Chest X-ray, PA view. Patient: 67 years old, sex F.
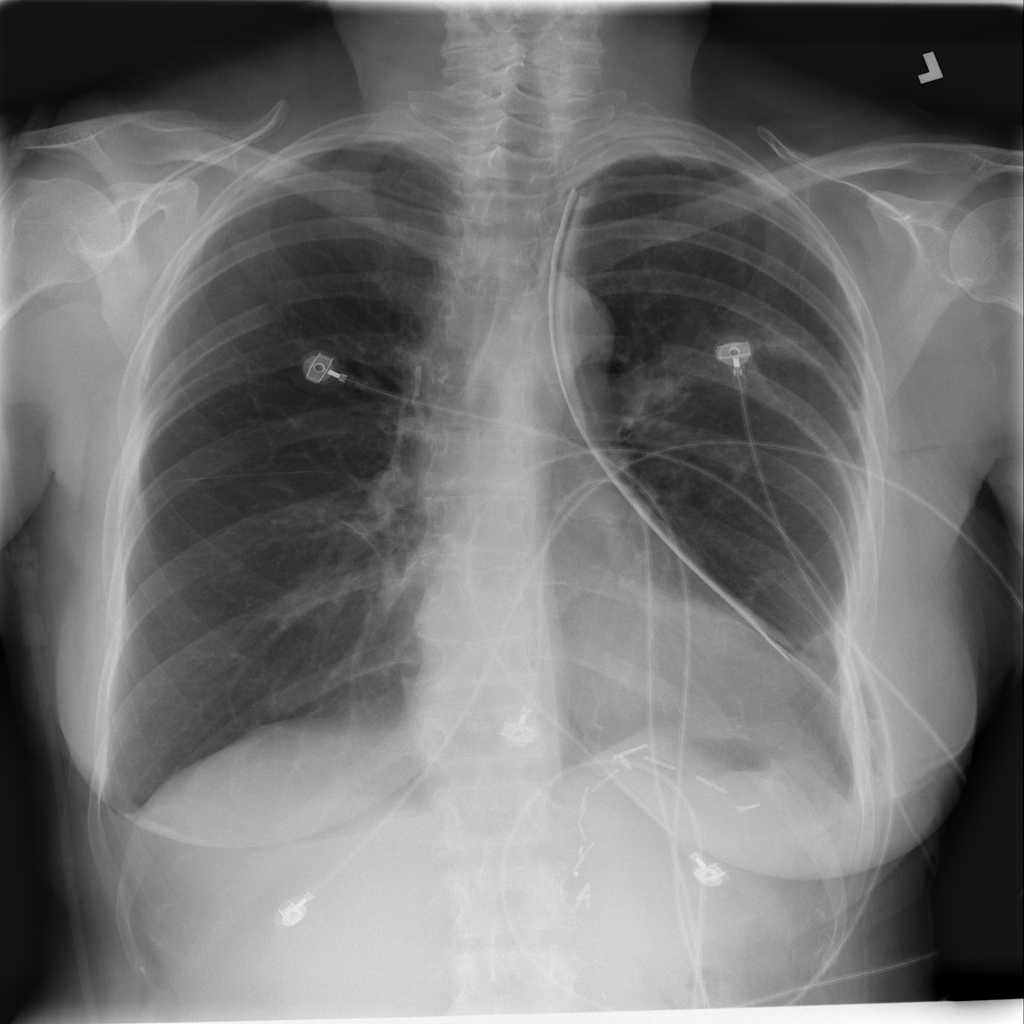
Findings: No Finding